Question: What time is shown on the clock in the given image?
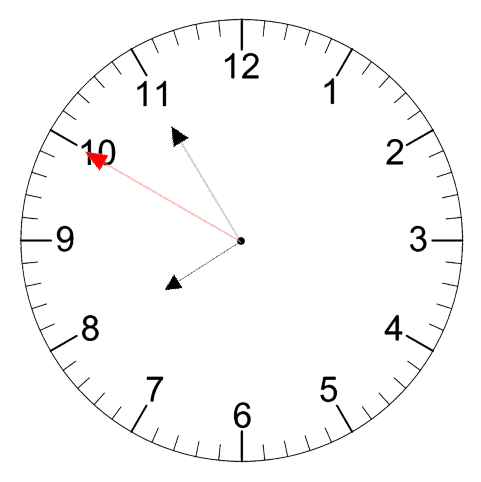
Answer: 07:54:50